Field crop: tomato
Growth stage: 1
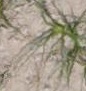
Species: cyperus